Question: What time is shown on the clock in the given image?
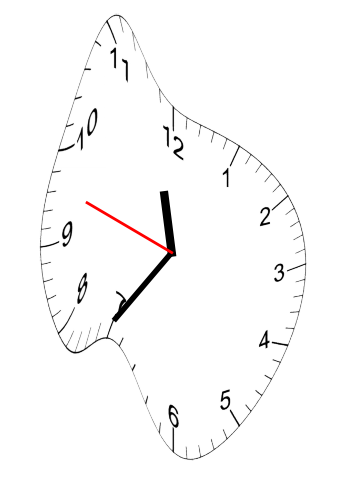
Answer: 11:35:48